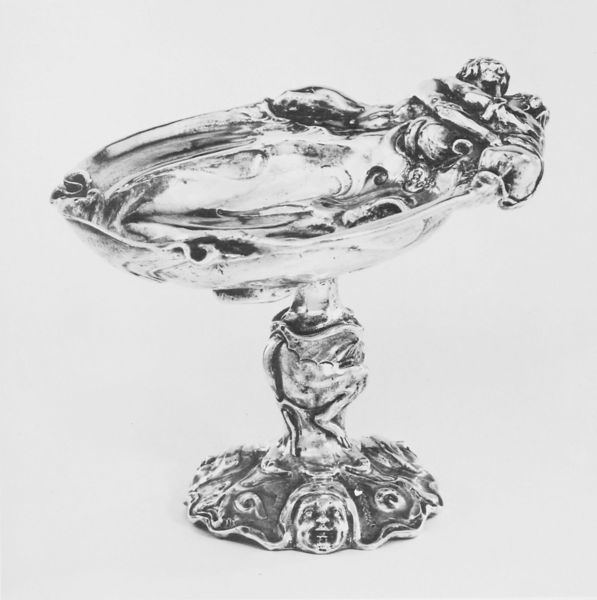
Titel: Stehteller (tazza)
Künstler: Adam van Vianen
Institution: Amsterdam, Rijksmuseum
Schlagwörter: flügel, fuß, kopf, weiß, grau, hintergrund, schwarz, muster, ornament, augen, gesicht, schale, silber, sockel, teller, kelch, oval, rund, metall, foto, fotografie, griff, becher, gefäss, verziert, schnörkel, head, metal, muschel, butter, pokal, schnecke, auster, dessert, fratze, statur, schmiedearbeit, siber, plate, verschnörkelt, standing, decorated